Current action and preconditions to check: trajectory_clear

Your task: For each precondition in the list above, predict whether it will hold at this action.

Consider the current scene as observed from the mobile robot's camera, and analyze the predicted future states of all dynamic agents (e.g., people, animals, vehicles, or any moving entities) within the NEXT SECOND.

IMPORTANT: Only answer "very likely" if you are absolutely certain—based on strong, clear evidence—that a dynamic agent will violate the precondition in the predicted future state. Do NOT answer "very likely" for unlikely, ambiguous, or low-probability risks.

Ask yourself for each precondition: Is there a high probability, with clear and convincing evidence, that the predicted future states of any dynamic agent will interfere with the predicted future state of the currently executing action within the NEXT SECOND, causing that precondition to fail?

Assess the risk level based on these predictions. Use "likely" or "very likely" if motions create a clear risk of interference.

Use "neutral" or "improbable" if agents are nearby but their predicted paths are clearly diverging or non-conflicting.

Failure Risk Categories: "very improbable", "improbable", "neutral", "likely", "very likely"

Answer Format: Output ONLY the probability_of_failure value from these categories: "very improbable", "improbable", "neutral", "likely", "very likely"

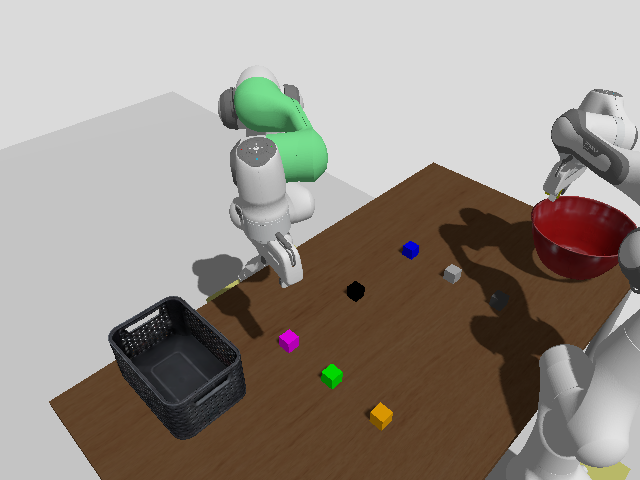

Answer: very improbable